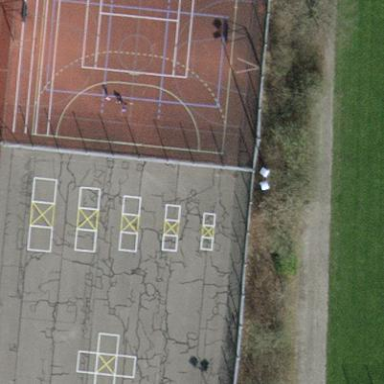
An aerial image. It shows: Multi-sport pitch with tartan surface.